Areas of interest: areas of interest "Train Station"
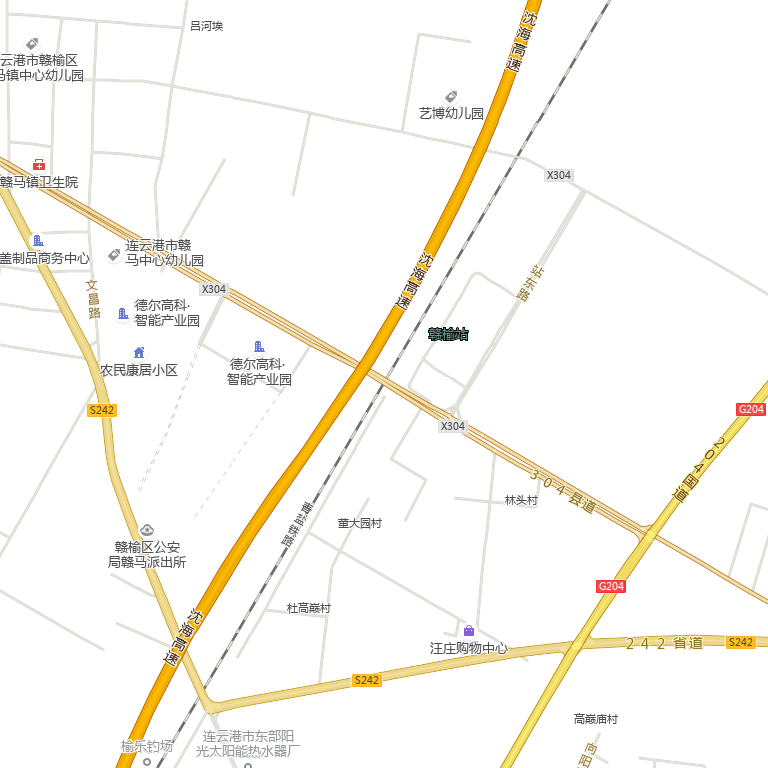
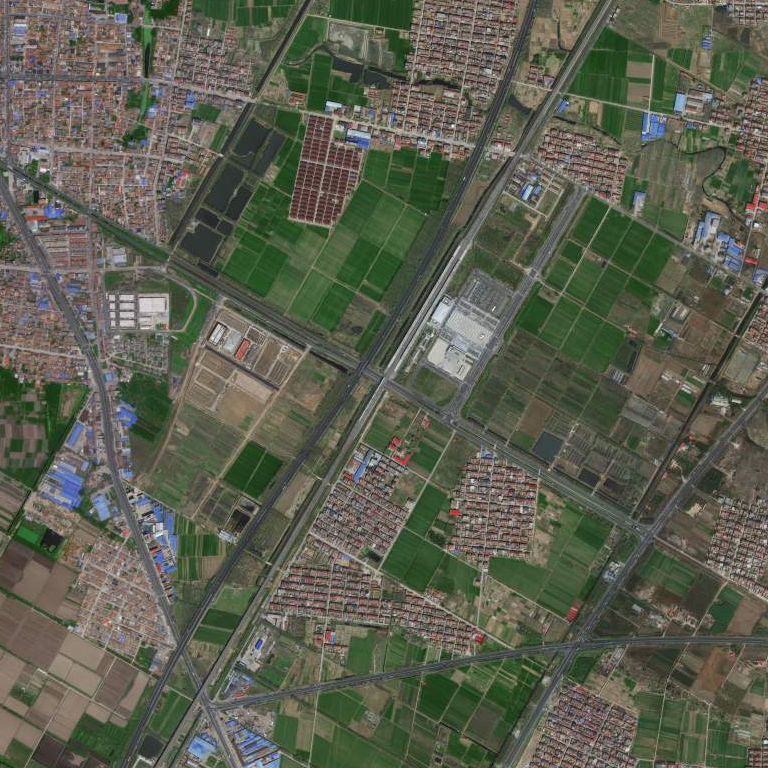